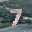
Label: 7